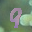
Label: 9